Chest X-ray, PA view. Patient: 12 years old, sex M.
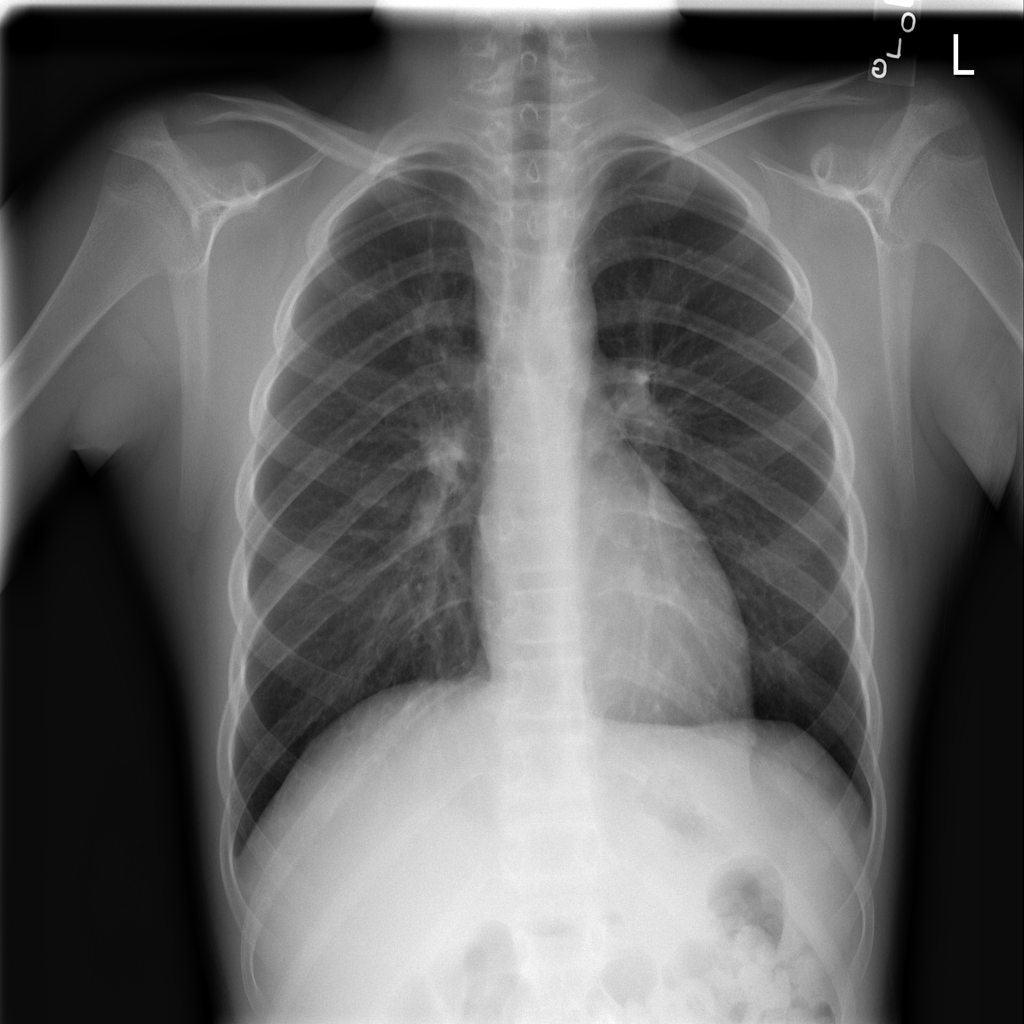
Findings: No Finding